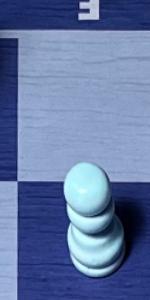
Label: Pawn_White